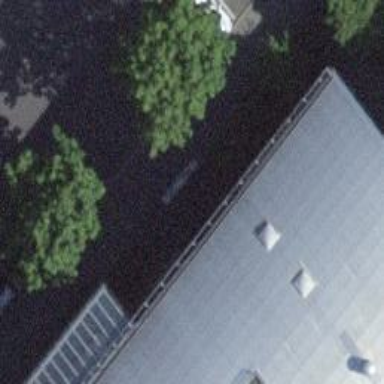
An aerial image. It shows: Parking entrance with swing gate.